Question: I have a 'UIViewController' with a 'UITableView' embedded in a 'UINavigationController', that starts a 'UITabBarController'. The navigation bar is displayed including the back button and I can change the title of the navigation item programmatically from the 'UITabBarController'.
But I can't add a 'UIBarButtonItem' to the child controllers of the 'UITabBarController'. Neither in the storyboard, nor programmatically.
I also tried to embed the child controller in a 'UINavigationController', but that just added a second navigation bar. How do I add 'UIBarButtonItem's from a child of a 'UITabBarController'?

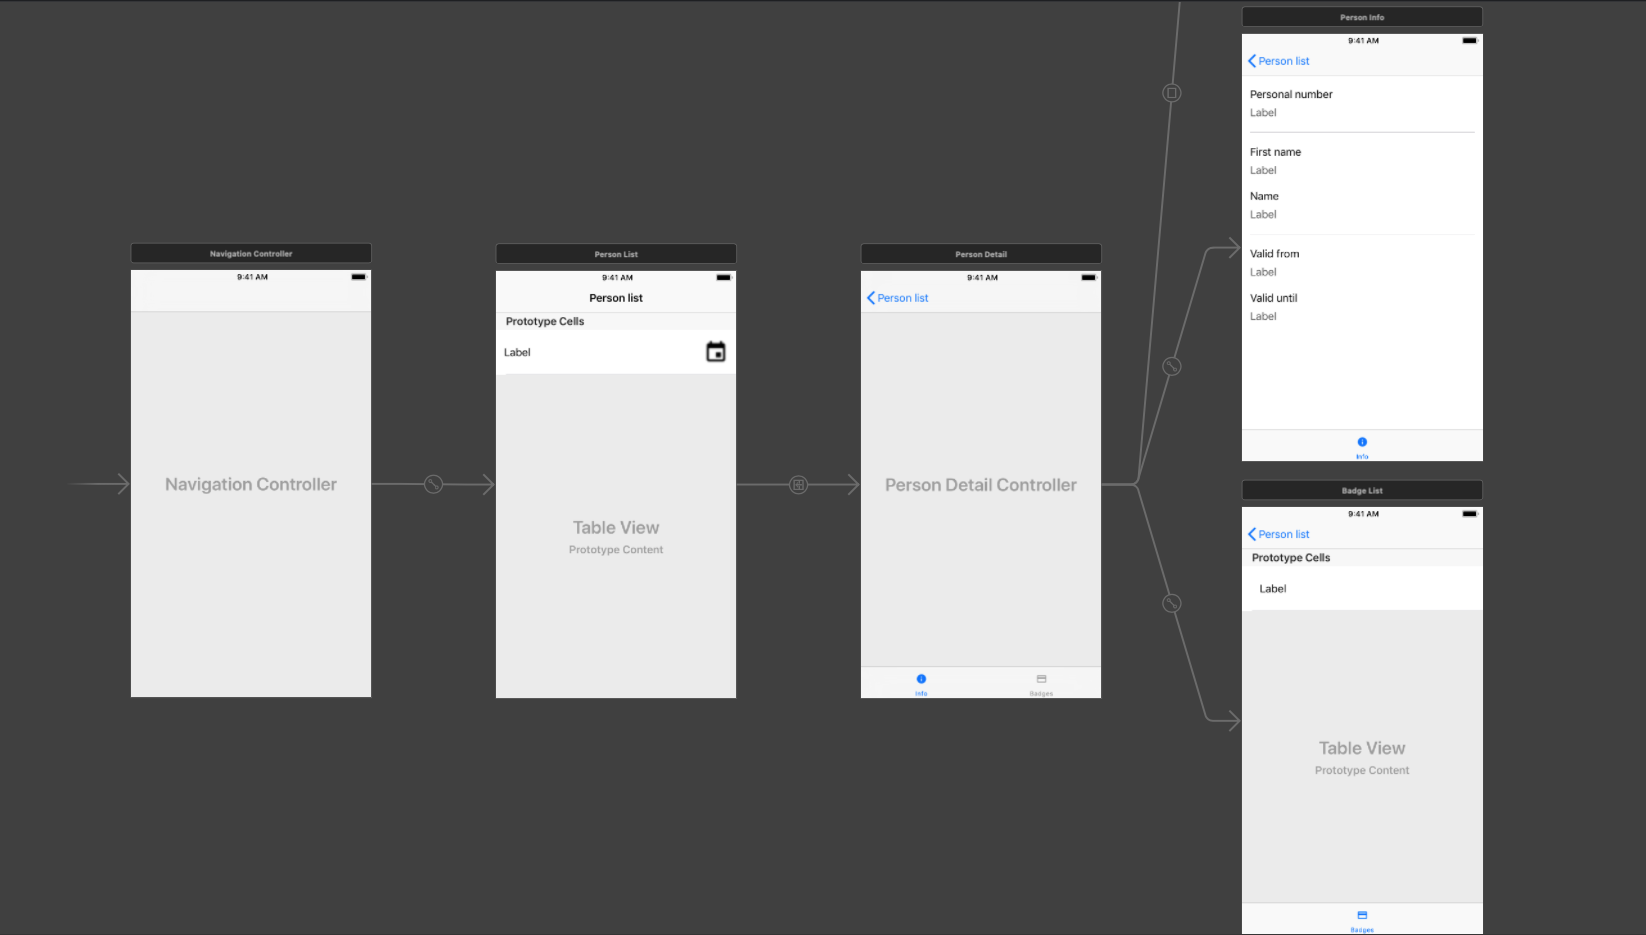
Answer: In your storyboard, your view controller is inside navigation controller. And your child view controller is INSIDE tab bar controller of your view controller. You're not able to add bar button because you're not able to access 'navigationController' property (which is nil in your child controller case.)
Debug this by accessing 'navigationController' and 'tabBarController'. In your case it should be 'tabBarController?.navigationController' most probably.
This is how I maintain navigation bar in code:
'''
final class MyVC: UIViewController {
override func viewDidLoad() {
super.viewDidLoad()
setupNavigationBar(withTitle: "MyVC")
}
}
extension UIViewController {
func setupNavigationBar(withTitle title: String? = nil) {
let backButton = UIBarButtonItem(image: #imageLiteral(resourceName: back), style: .plain, target: self, action: #selector(popVC(animated:)))
backButton.tintColor = .white
navigationItem.leftBarButtonItem = backButton
navigationItem.title = title
}
@objc
func popVC(animated: Bool = true) {
navigationController?.popViewController(animated: true)
}
}
'''